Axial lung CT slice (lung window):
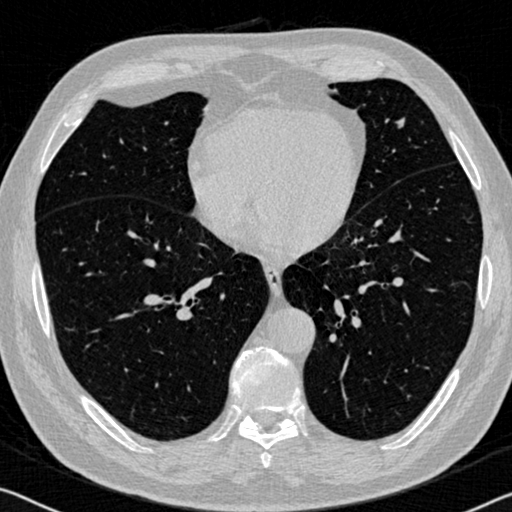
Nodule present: yes
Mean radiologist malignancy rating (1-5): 2